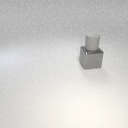
large gray metal cube below small gray rubber cylinder